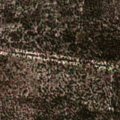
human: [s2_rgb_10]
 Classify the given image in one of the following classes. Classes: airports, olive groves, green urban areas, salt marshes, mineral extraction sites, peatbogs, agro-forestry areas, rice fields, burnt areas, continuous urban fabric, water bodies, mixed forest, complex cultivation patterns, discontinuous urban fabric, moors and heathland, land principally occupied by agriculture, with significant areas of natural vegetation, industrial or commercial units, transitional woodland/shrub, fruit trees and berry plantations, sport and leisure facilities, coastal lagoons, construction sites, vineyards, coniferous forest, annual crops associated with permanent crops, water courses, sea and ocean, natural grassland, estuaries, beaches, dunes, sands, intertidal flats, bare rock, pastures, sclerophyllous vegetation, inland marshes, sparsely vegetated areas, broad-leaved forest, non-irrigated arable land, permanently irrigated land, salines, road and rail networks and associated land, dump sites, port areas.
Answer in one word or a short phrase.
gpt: continuous urban fabric